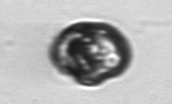
Label: Proterythropsis